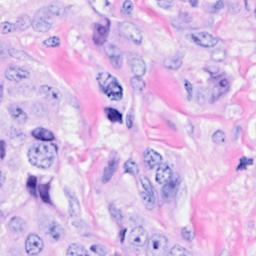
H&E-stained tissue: Breast